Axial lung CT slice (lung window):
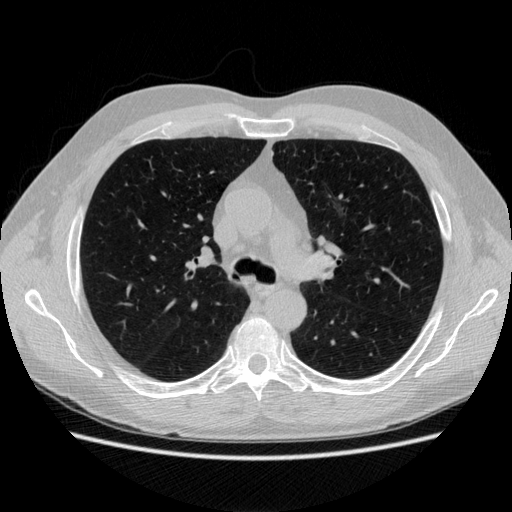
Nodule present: no